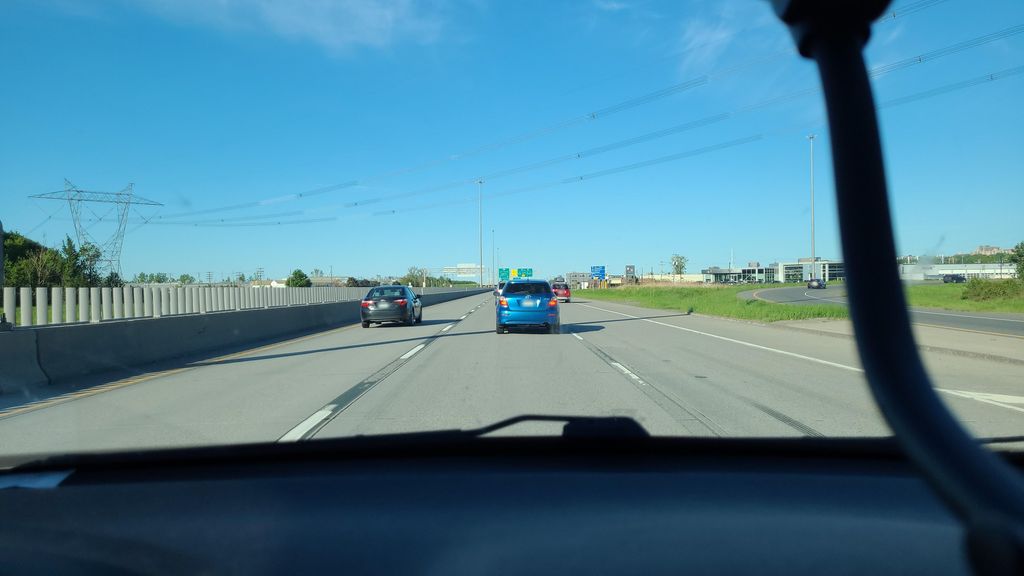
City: quebec_city